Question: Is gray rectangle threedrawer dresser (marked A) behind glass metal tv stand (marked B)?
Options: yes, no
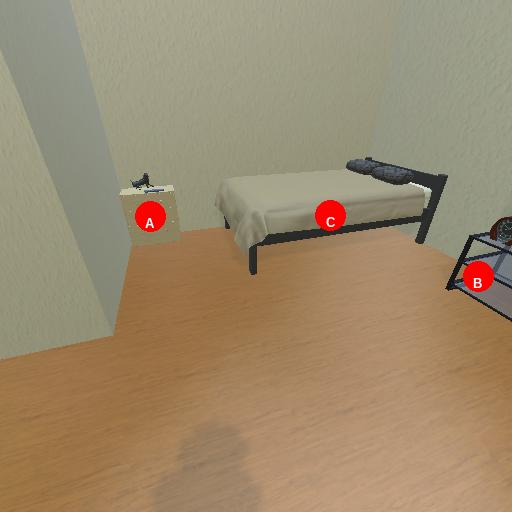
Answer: yes